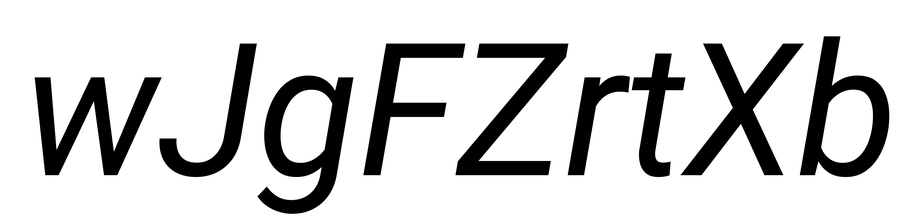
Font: Roboto-Italic_Italic